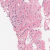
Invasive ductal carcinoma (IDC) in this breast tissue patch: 1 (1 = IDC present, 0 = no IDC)